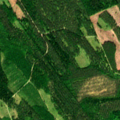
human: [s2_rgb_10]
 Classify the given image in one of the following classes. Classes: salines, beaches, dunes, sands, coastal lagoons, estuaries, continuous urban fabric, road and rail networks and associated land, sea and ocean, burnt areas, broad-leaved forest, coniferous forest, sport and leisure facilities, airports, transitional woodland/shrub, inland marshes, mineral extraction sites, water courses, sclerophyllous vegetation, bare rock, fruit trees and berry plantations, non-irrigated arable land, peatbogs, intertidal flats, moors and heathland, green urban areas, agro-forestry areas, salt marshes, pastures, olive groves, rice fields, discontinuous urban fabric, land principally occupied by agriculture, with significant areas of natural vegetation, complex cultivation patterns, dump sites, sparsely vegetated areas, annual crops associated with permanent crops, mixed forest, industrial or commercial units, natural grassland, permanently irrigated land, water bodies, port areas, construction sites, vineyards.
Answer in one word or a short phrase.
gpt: coniferous forest, mixed forest, transitional woodland/shrub